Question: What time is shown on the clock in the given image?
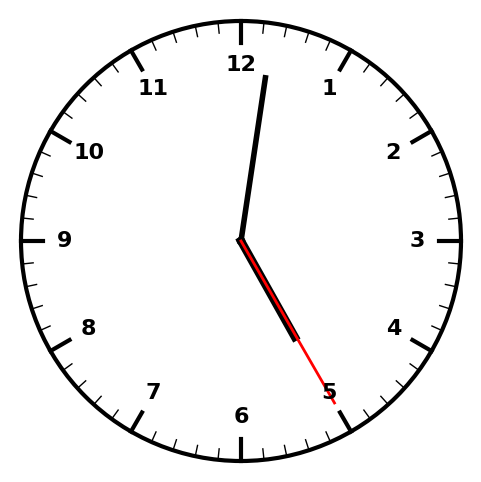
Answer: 05:01:25